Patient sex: M
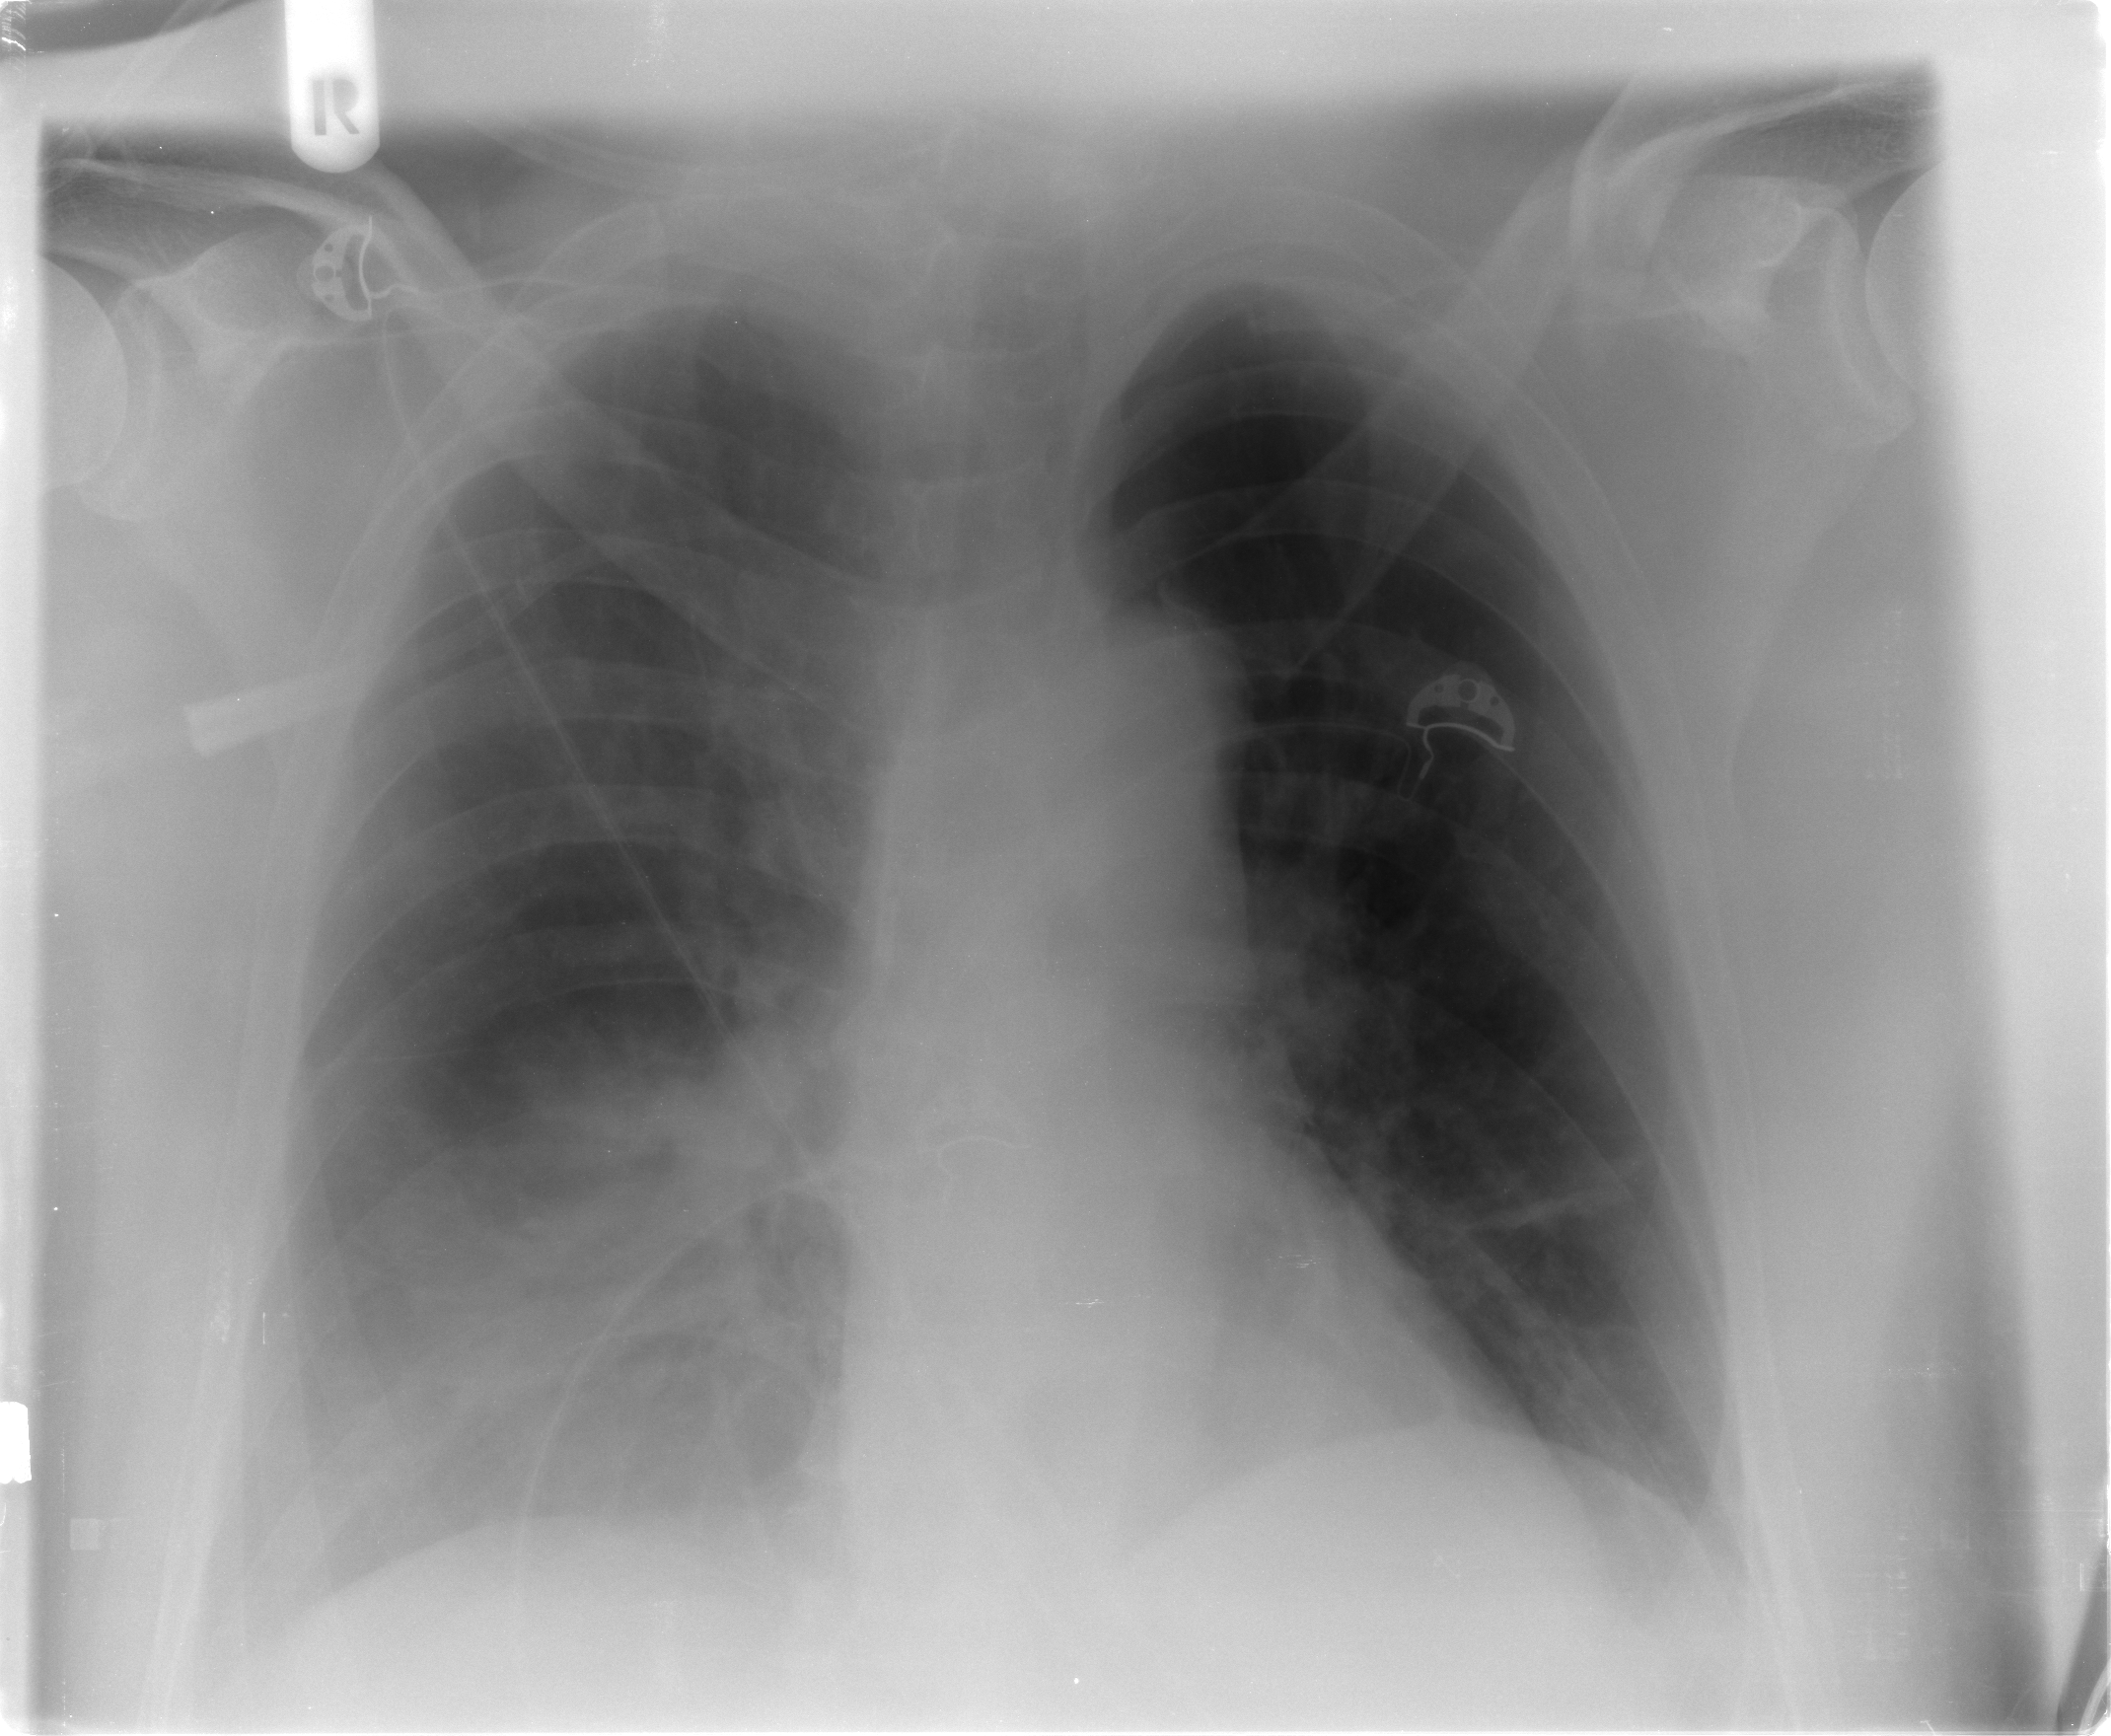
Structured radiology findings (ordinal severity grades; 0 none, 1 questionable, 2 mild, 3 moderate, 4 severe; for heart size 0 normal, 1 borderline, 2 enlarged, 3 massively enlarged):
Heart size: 0
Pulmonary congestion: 1
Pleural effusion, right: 2
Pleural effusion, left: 0
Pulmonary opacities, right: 2
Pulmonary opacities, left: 0
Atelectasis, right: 3
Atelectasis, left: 1